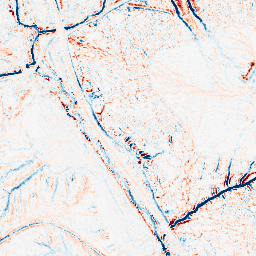
Category: edge_preserving
Decomposition family: median
Decomposition parameters: size: 7
Upsampling method: sinc_blackman
Upsampling parameters: scale: 4
kernel_size: 16
Upsampling scale: 4